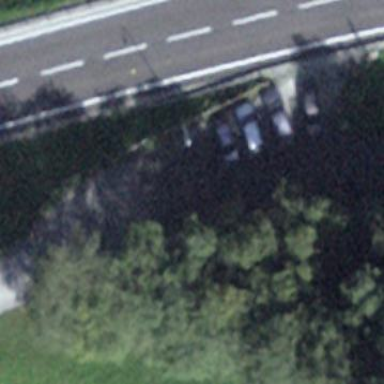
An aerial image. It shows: Parking area with asphalt surface.